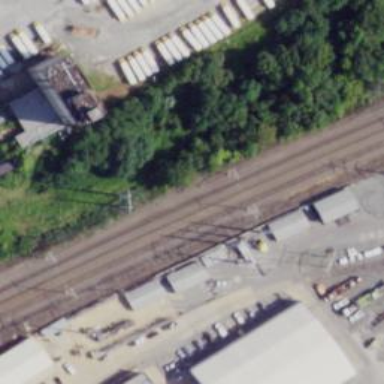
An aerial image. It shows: Railway with electrified contact lines.